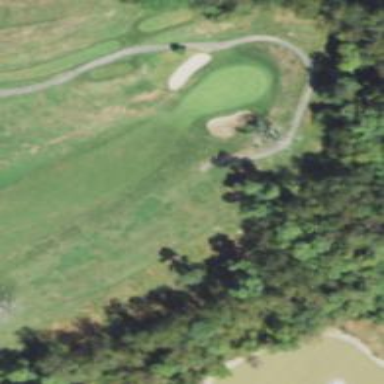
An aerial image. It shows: Rough grassy area used for golf.